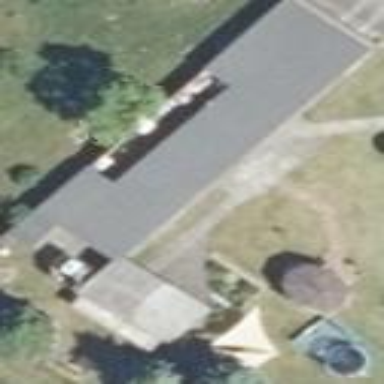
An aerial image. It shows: Flat-roofed bungalow.